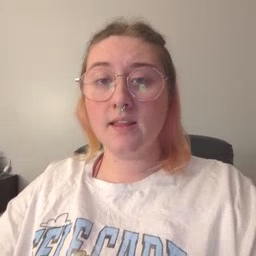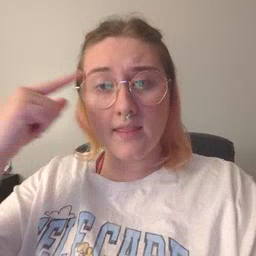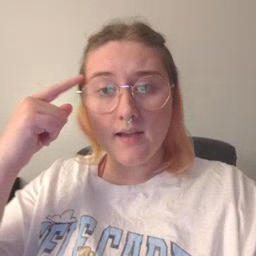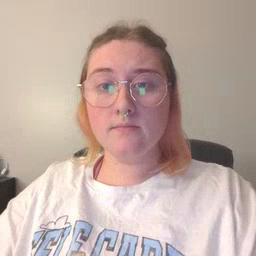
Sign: think